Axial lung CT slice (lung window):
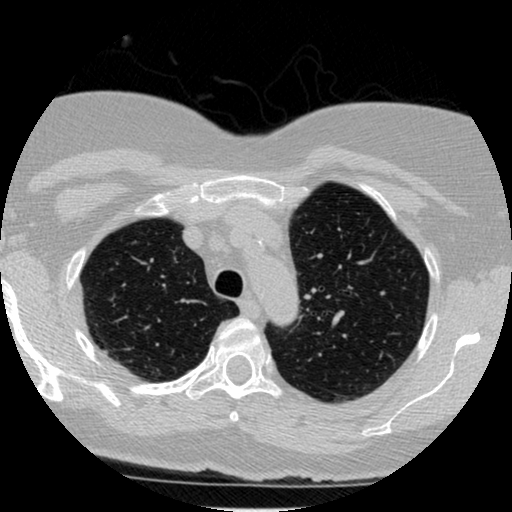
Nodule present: no